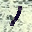
Label: 1